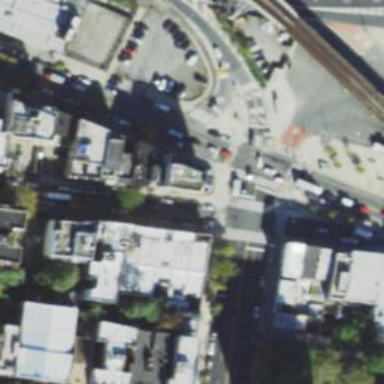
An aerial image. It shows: Footway located on traffic island.